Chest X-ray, AP view. Patient: 27 years old, sex M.
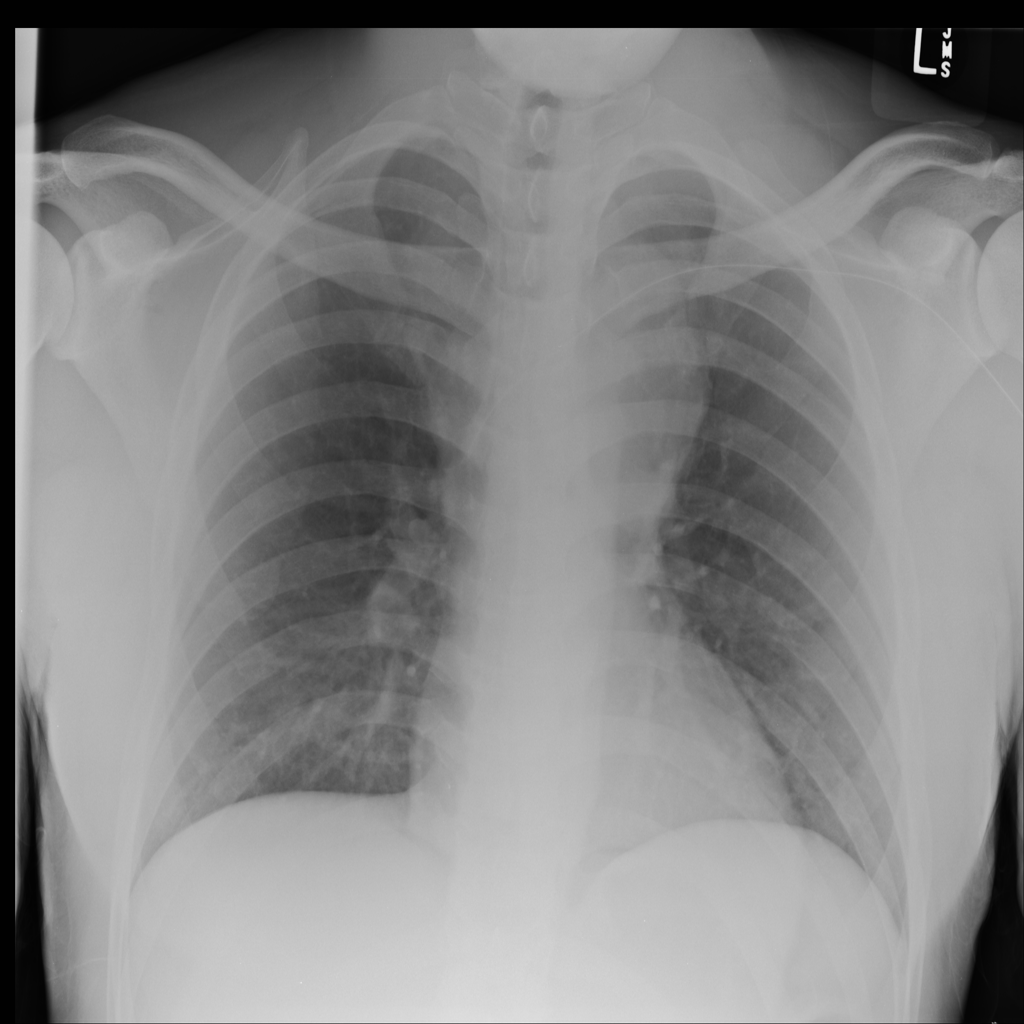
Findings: No Finding